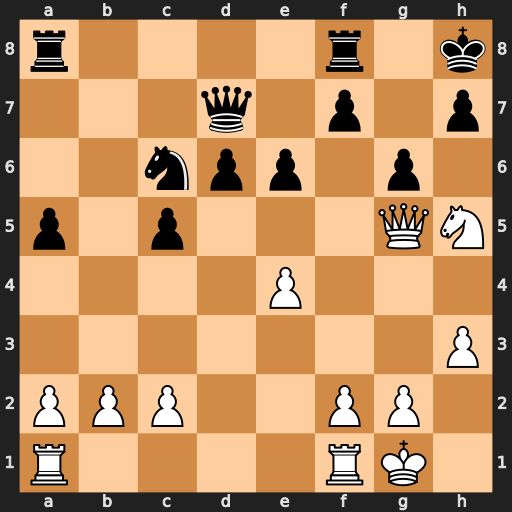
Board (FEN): r4r1k/3q1p1p/2npp1p1/p1p3QN/4P3/7P/PPP2PP1/R4RK1
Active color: w
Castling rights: -
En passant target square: -
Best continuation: Qf6+ Kg8 Qg7#